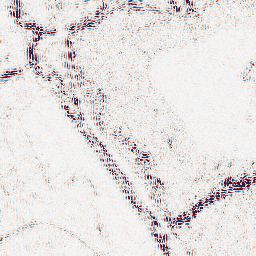
Category: wavelet
Decomposition family: wavelet_dwt
Decomposition parameters: wavelet: sym4
level: 2
Upsampling method: regularized
Upsampling parameters: scale: 2
lambda_reg: 0.001
Upsampling scale: 2